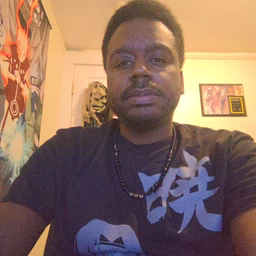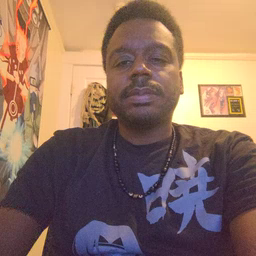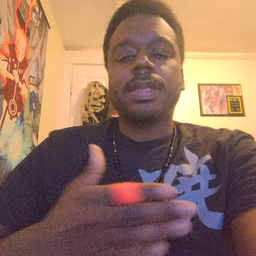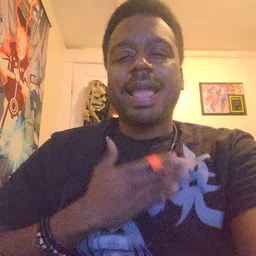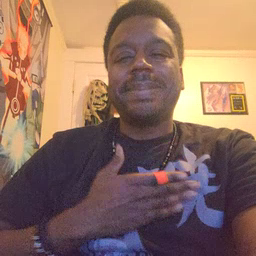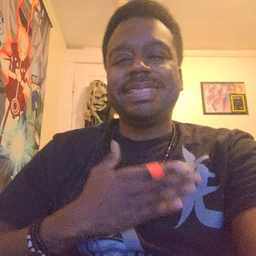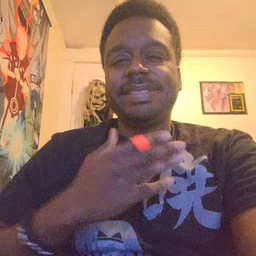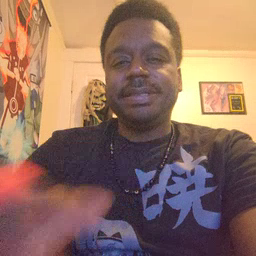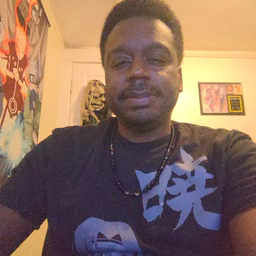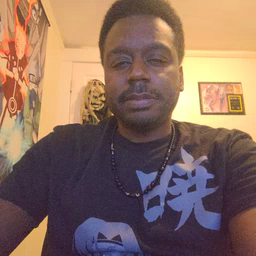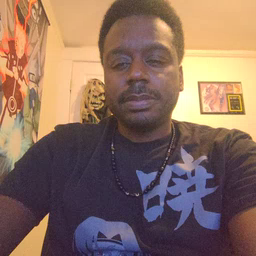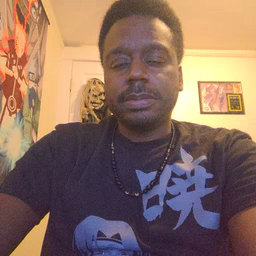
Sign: happy